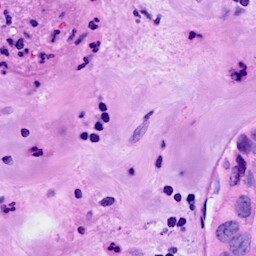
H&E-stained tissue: Breast